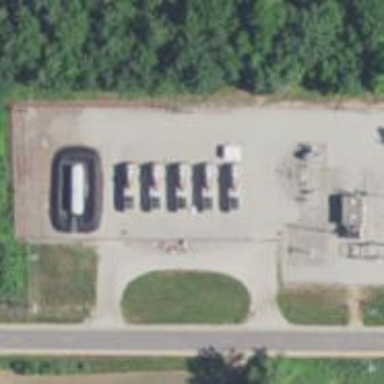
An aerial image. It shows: Generator is pictured.